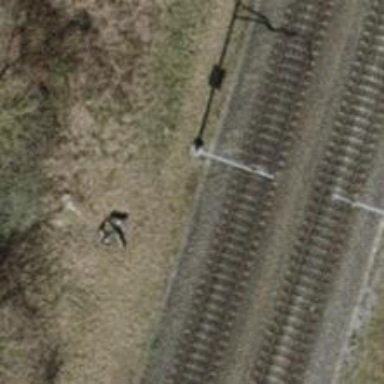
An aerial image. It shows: Railway signal.